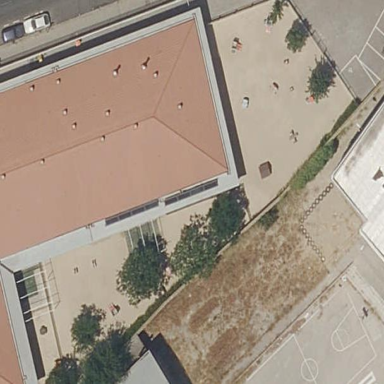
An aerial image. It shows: Kindergarten.